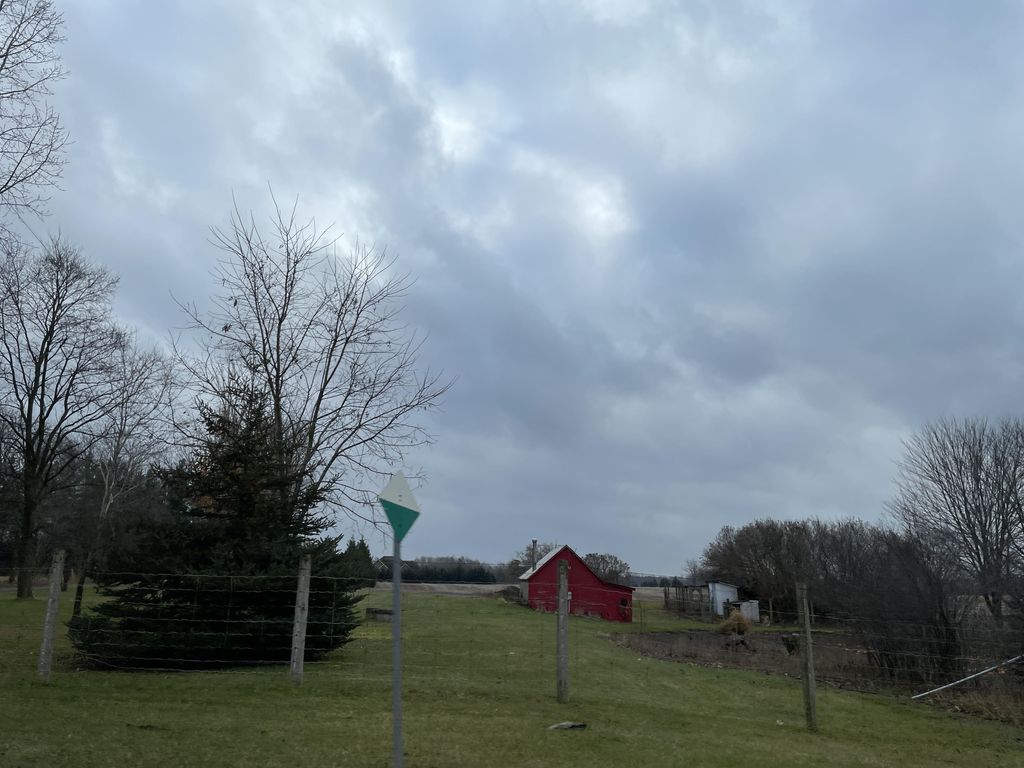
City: kitchener-waterloo